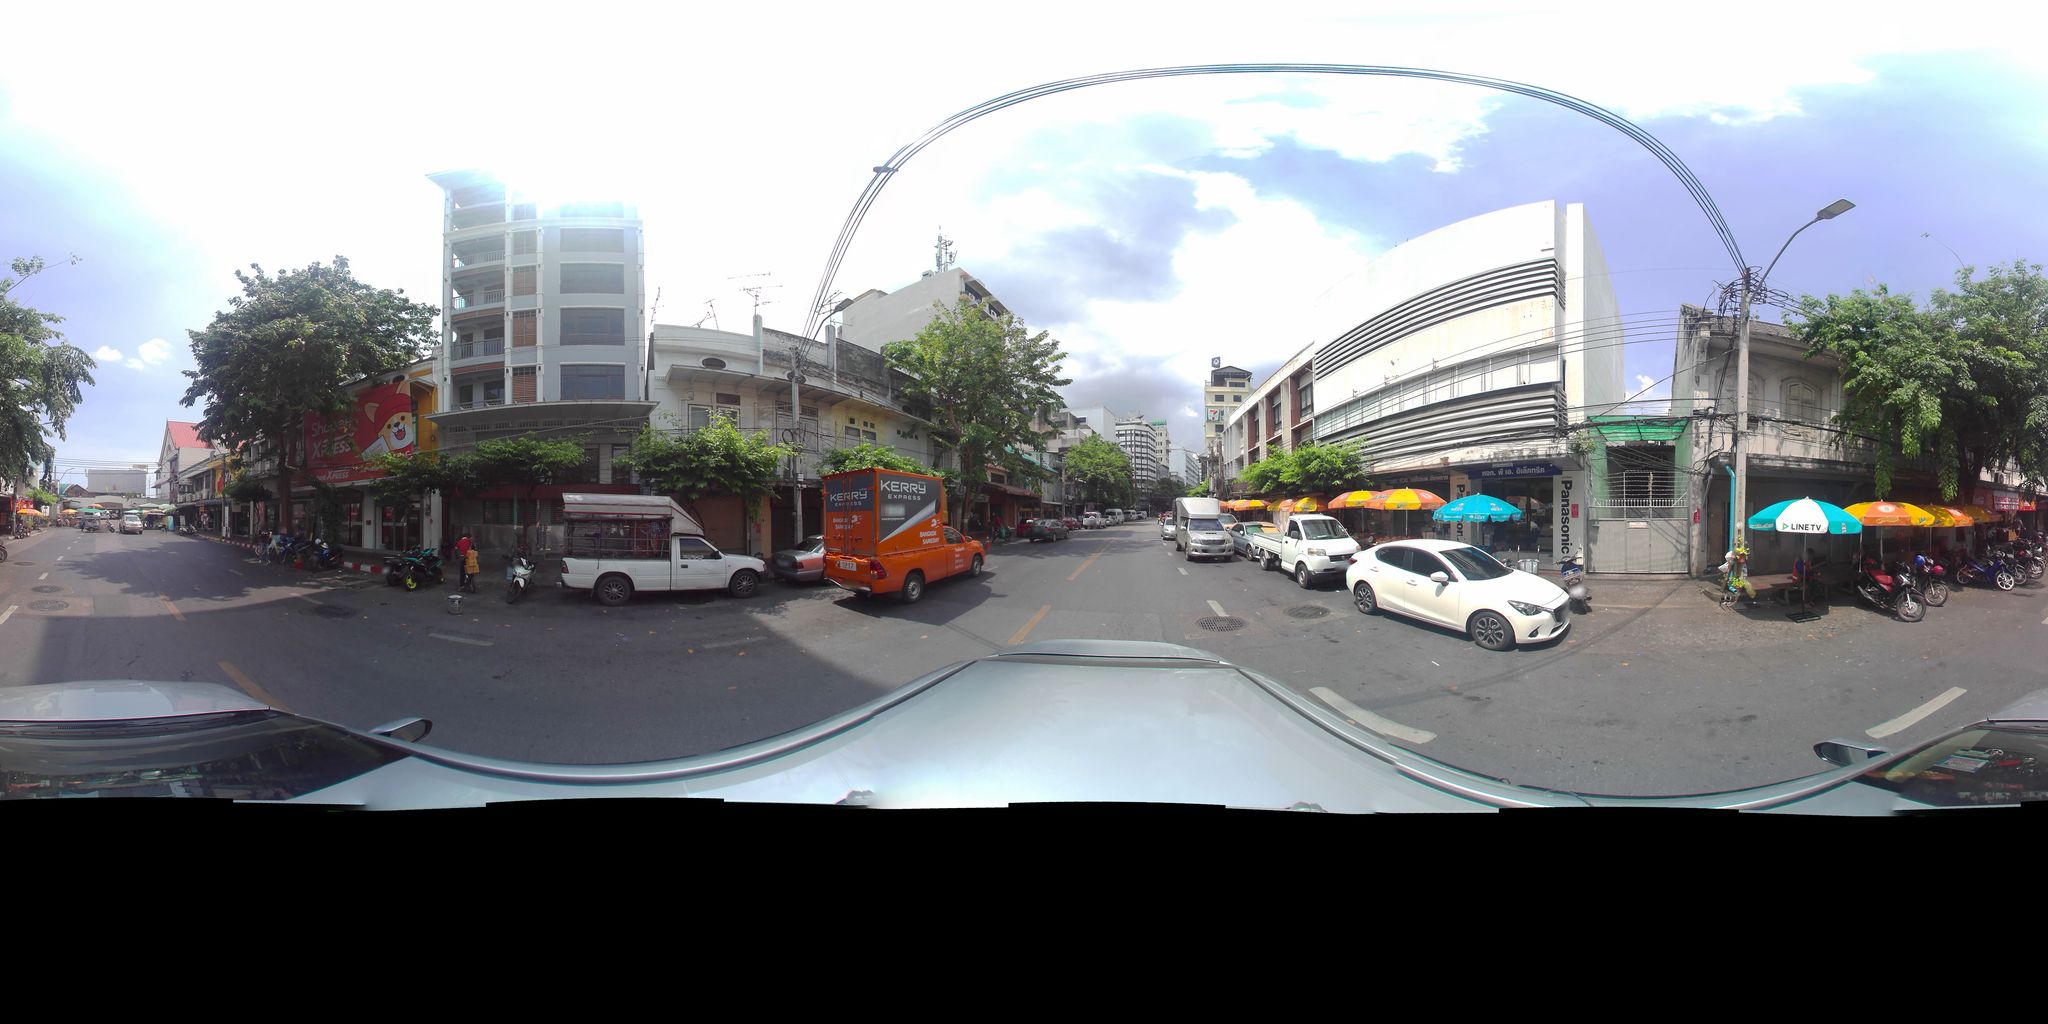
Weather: clear
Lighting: day
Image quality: good
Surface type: driving surface
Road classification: footway, tertiary
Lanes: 4
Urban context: urban centre
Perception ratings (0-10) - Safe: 2.65, Lively: 7.31, Beautiful: 1.22, Boring: 1.6, Depressing: 4.34, Wealthy: 5.62